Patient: sex M, age 42
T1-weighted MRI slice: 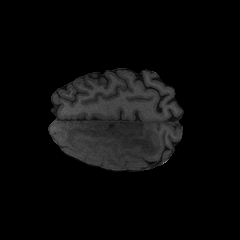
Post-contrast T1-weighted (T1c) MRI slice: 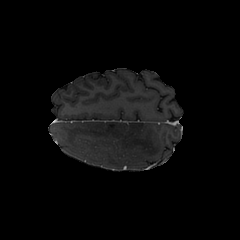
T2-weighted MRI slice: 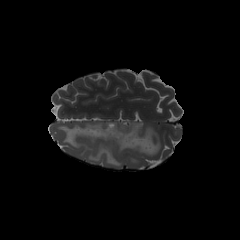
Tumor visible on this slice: yes
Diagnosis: Astrocytoma, IDH-mutant
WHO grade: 3